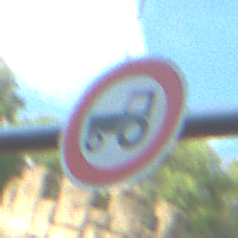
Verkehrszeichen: VerbotKraftfahrzeugeZuegeNichtSchneller25
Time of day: MorningAfternoon
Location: Outdoor (Urban)
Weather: PartlyCloudy
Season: NotSpecified
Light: Natural